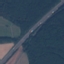
Label: Highway